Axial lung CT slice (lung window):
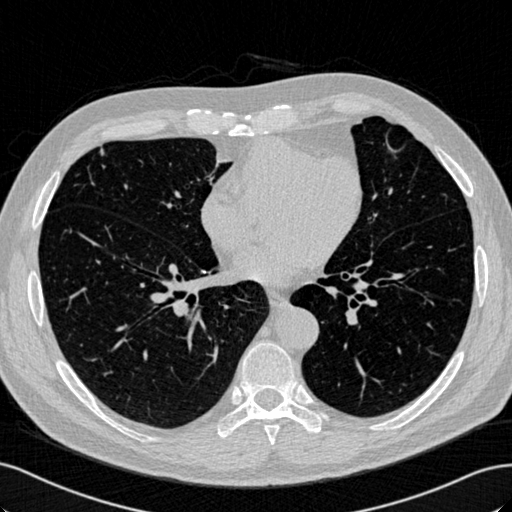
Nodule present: yes
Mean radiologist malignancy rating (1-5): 2